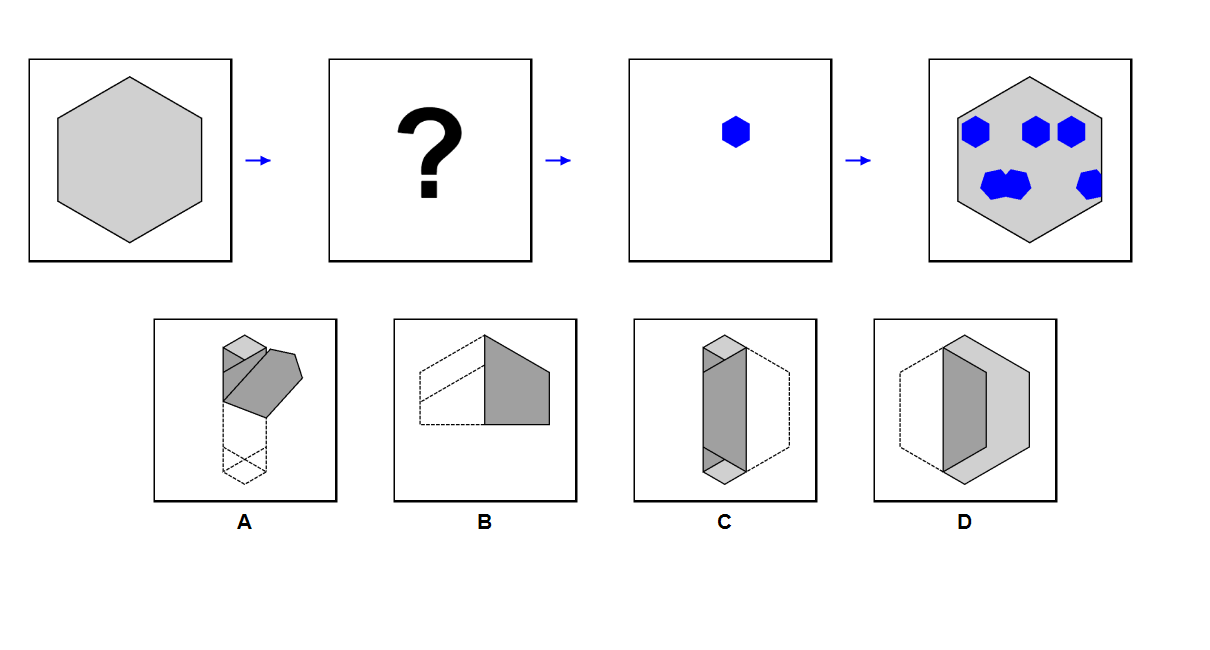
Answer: B